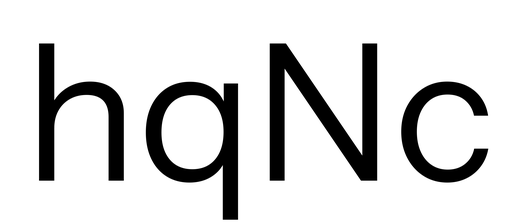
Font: InstrumentSans_Regular